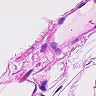
Metastatic tissue present: no